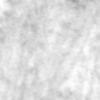
Label: no_change